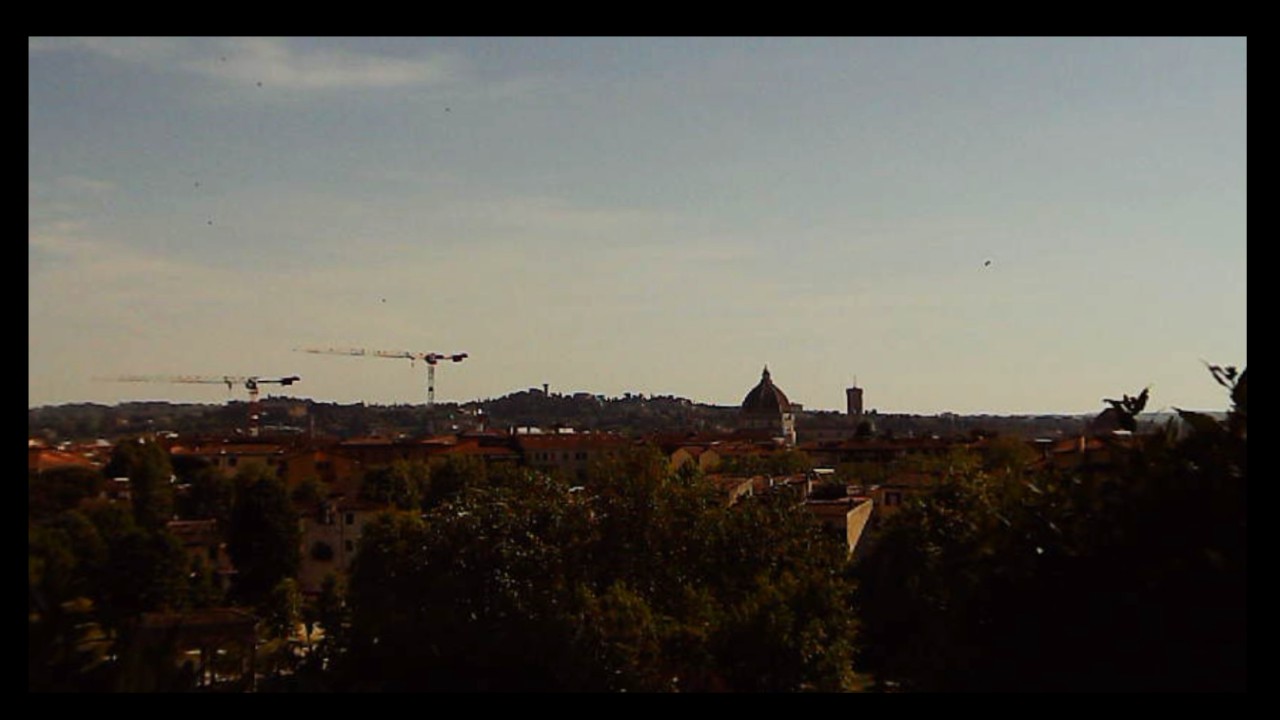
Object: Betafpv air75